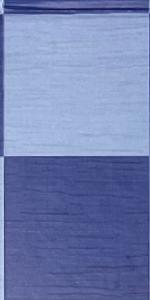
Label: Empty